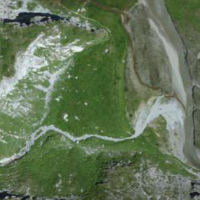
EUNIS habitat code: 31
Species observed at this site:
Anthyllis vulneraria